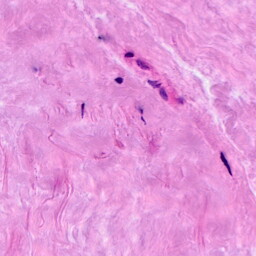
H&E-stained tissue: Breast